Question: Having the structure shown in the picture, Can I delete the commits 0ec08281 and 21736a48?
I think that maybe I could do it using rebase but I'm afraid of deleting also the last commits.

Edit:
I forgot to mention that the commits were pushed to the remote server. However now I'm the only one with access to that server (at least up to now) so there is no chance of messing the source code to other people.
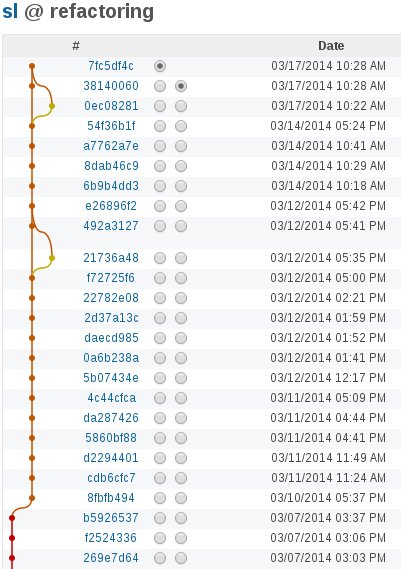
Answer: You can use an interactive rebase (using the -i) argument, and delete the hashes of the commits that you wish to remove.
*<URL>*
e.g. 'git rebase -i 22782e08'
That should be fine, remember any commit id that is deleted in the interactive script window will be removed, if you wish to abort, delete ALL the commits from the script. There will be on screen instructions regarding this.
Out of interest, why are you deleting them? The graph looks fine to me, if you're doing it for tidiness reasons.